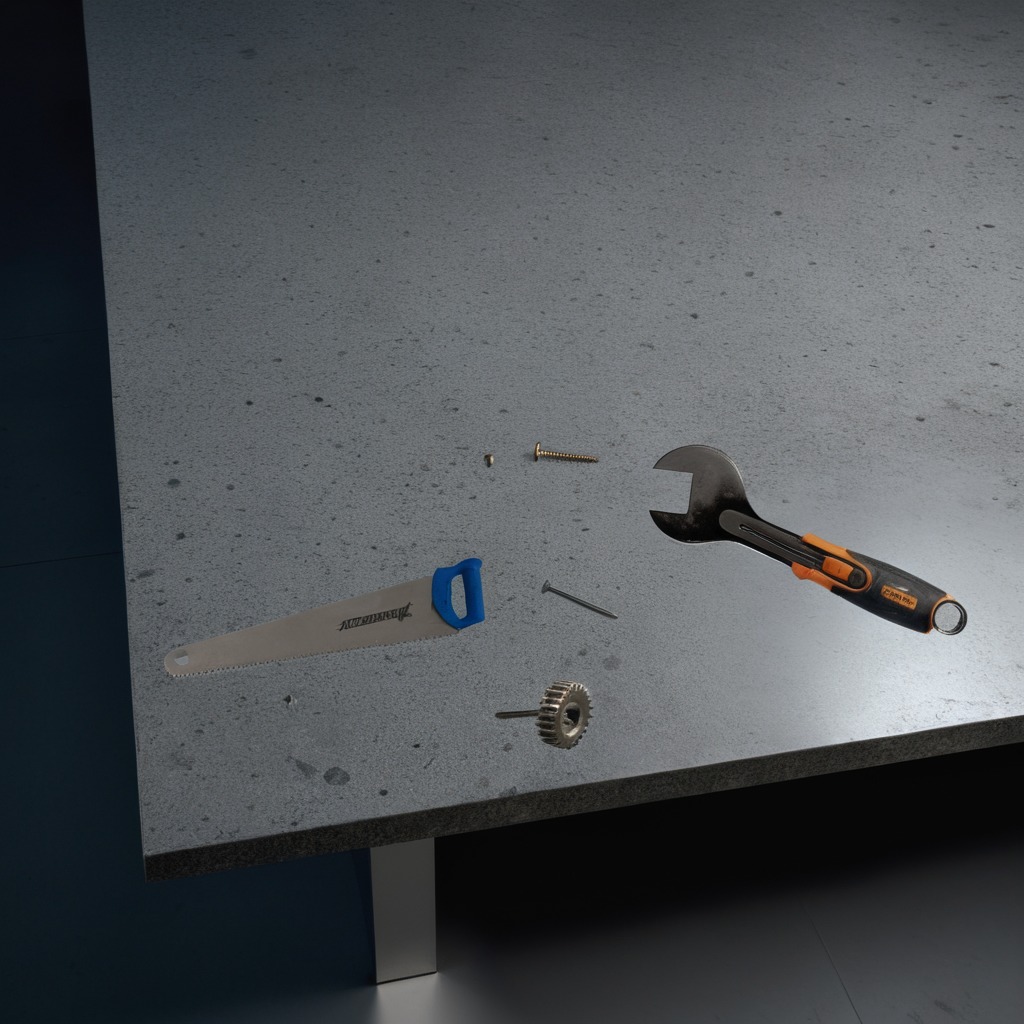
A steel gear with teeth, a metal machine screw, an iron nail, a handheld metal saw, and a wrench are lying on a clean granite table inside a workshop at night.